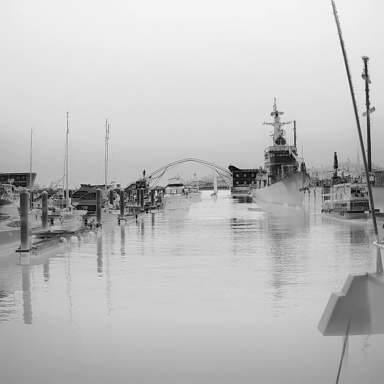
There are four sailboats in the infrared image.